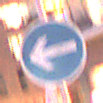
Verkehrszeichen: VorgeschriebeneFahrtrichtungHierLinks
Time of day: Night
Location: Outdoor (Urban)
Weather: PartlyCloudy
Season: NotSpecified
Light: Artificial